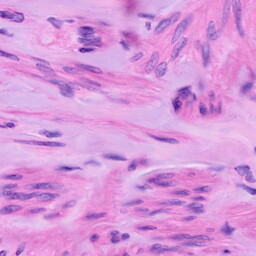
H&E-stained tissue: Ovarian